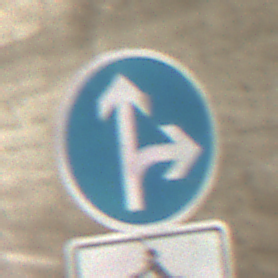
Verkehrszeichen: VorgeschriebeneFahrtrichtungGeradeausOderRechts
Zusatzzeichen unten: EinspurigeFahrzeugeFrei3
Umgebung: Roofed, Tunnel
Tageszeit: Midday
Wetter: NotSpecified
Licht: Natural
Jahreszeit: NotSpecified
Kontrast: MediumContrast